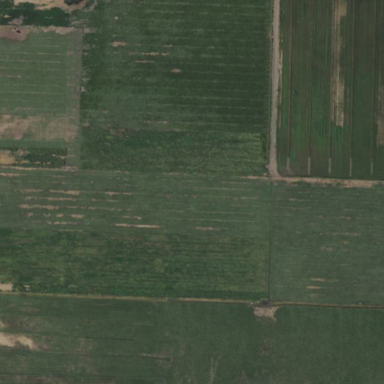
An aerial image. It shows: Field cropland within orchard.